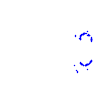
Particle: proton